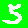
Digit: 5